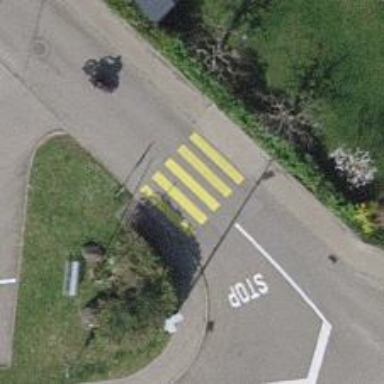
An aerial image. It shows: Uncontrolled zebra crossing on the road.